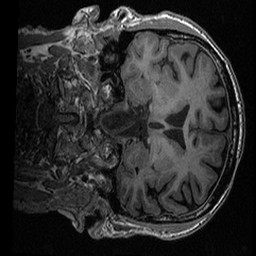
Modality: T1w
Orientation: coronal
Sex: male
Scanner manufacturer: ge
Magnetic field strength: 3 T
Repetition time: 0.0064 s
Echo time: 0.00281 s